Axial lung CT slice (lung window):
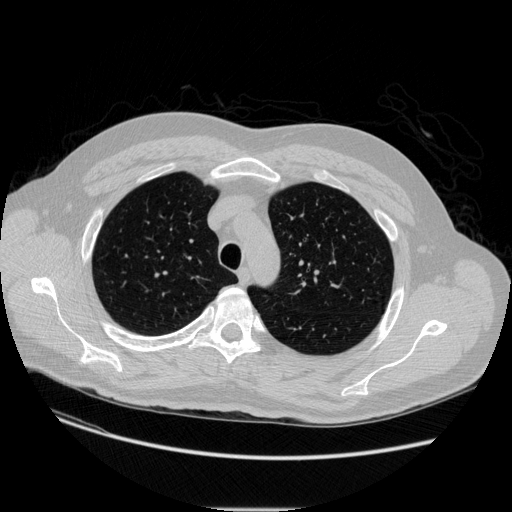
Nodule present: no